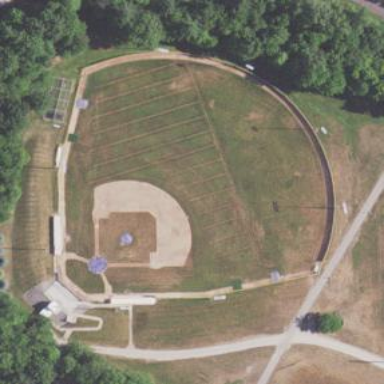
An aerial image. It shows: Baseball pitch for leisure and sports activities.